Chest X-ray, AP view. Patient: 64 years old, sex F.
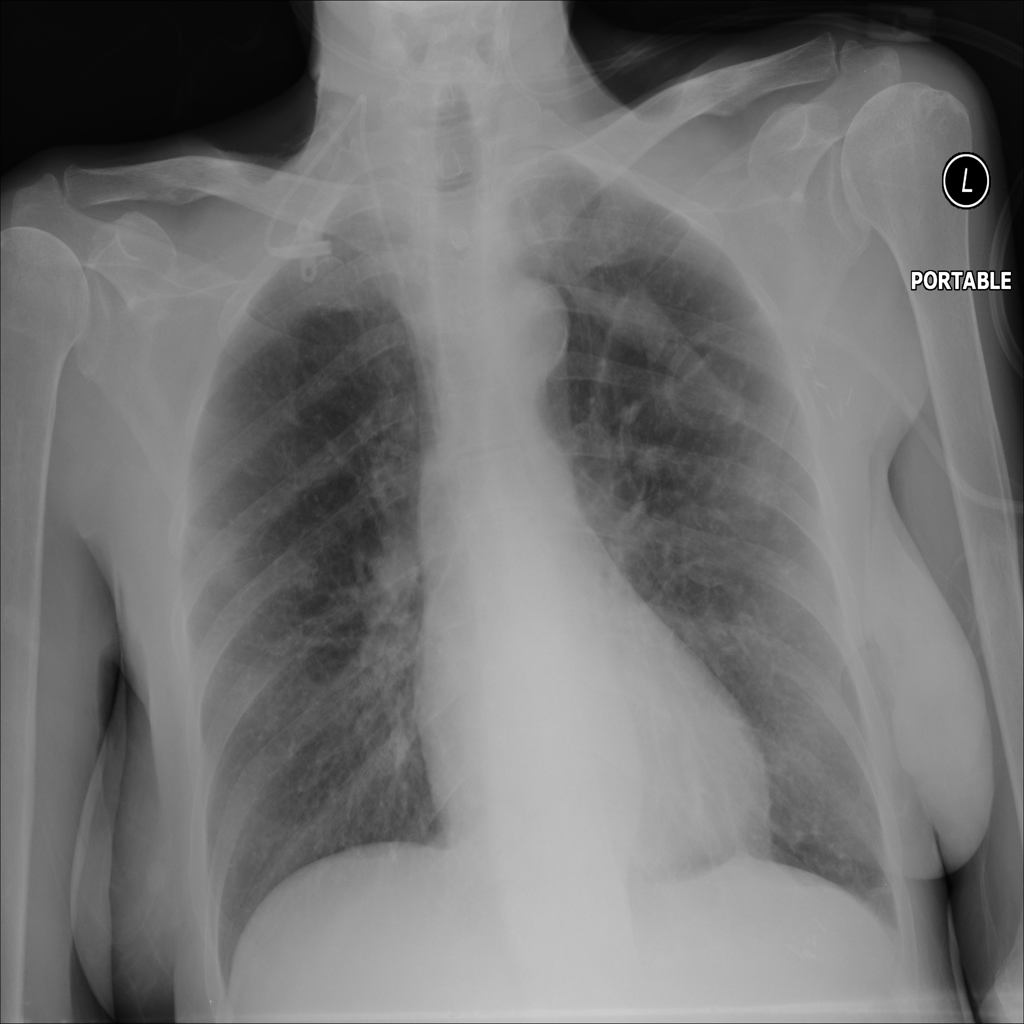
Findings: No Finding